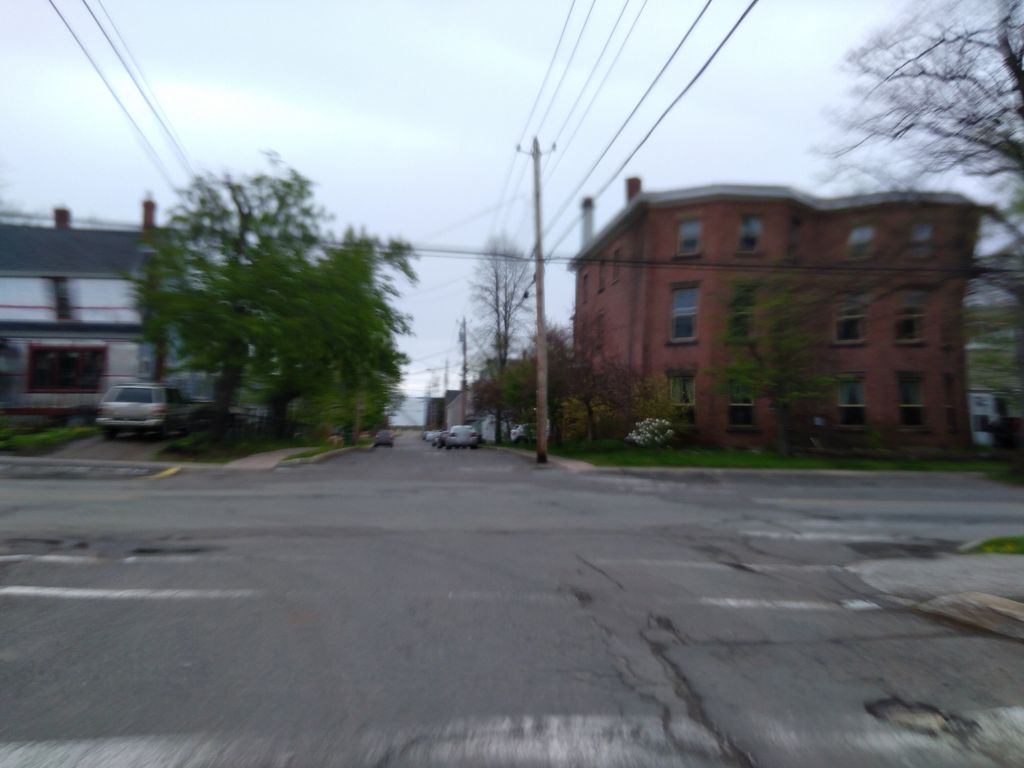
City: charlottetown